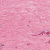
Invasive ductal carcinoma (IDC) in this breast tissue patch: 0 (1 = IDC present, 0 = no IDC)